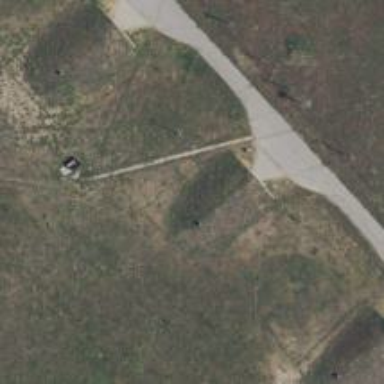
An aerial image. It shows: Military bunker.